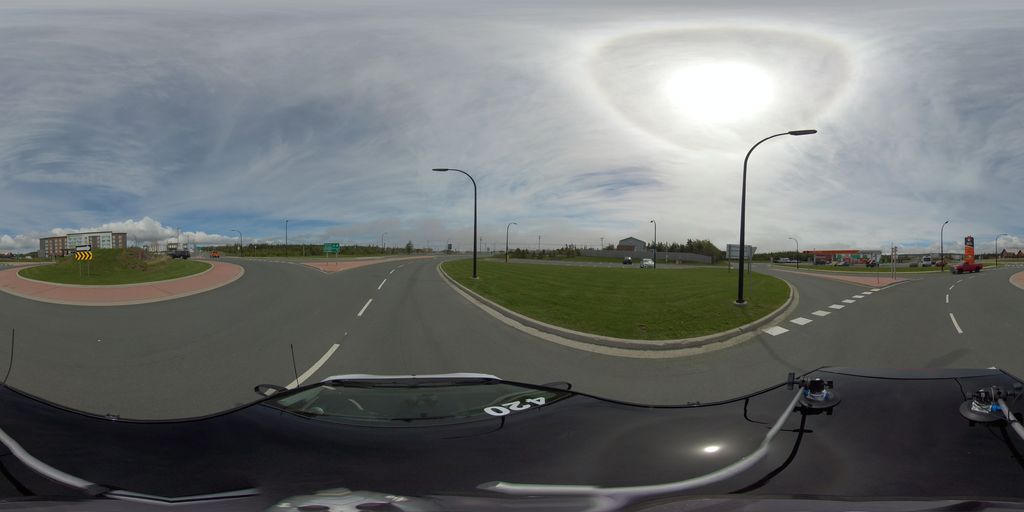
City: st_johns